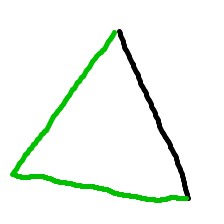
Shape: triangle